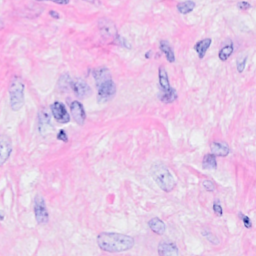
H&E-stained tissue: Breast